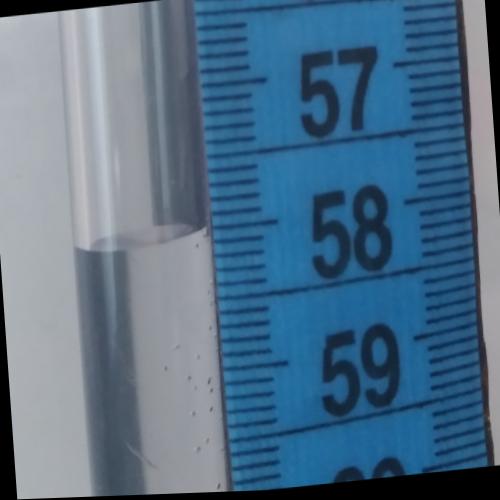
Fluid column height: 58.0 cm